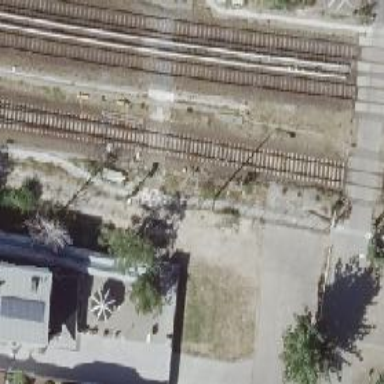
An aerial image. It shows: Railway switch with the turnout side on the left.